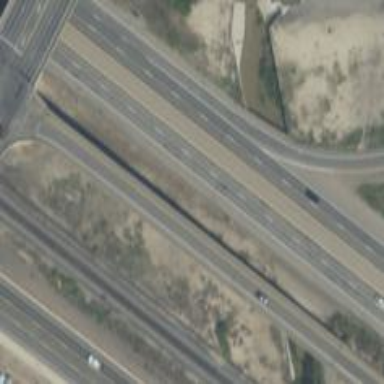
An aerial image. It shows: Expressway with asphalt surface. It is trunk highway with top-grade track type.